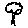
Label: tree